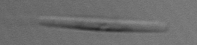
Label: pennate